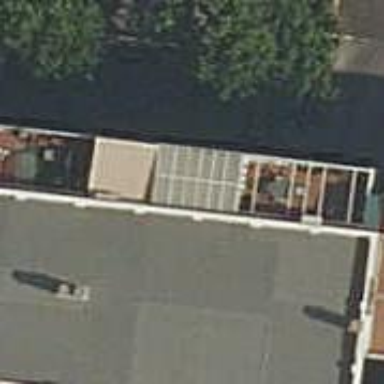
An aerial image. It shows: Furniture shop.